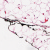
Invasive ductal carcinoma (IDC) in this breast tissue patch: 0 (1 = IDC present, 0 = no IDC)